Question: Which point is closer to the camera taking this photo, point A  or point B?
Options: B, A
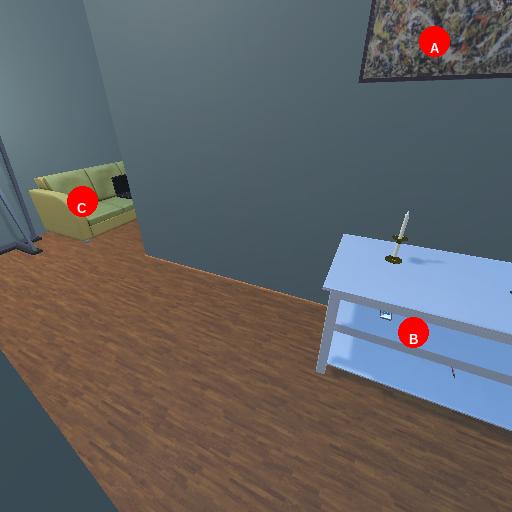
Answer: B